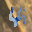
Label: 4